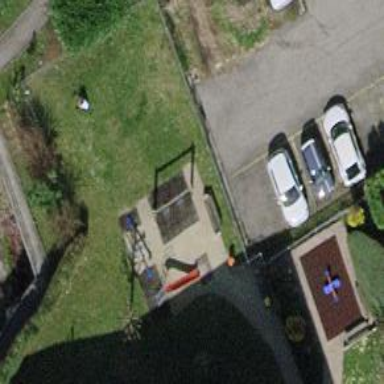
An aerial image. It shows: Playground area for leisure land.